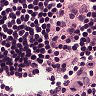
Metastatic tissue present: no